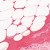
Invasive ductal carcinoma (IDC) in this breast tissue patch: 0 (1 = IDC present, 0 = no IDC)